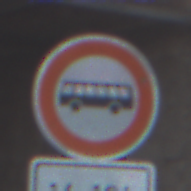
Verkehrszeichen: VerbotKraftomnibusse
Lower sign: ZeitangabenOhneBeschraenkungAufWochentage1
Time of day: SunriseSunset
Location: Outdoor (Nature)
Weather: Clear
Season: NotSpecified
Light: Natural